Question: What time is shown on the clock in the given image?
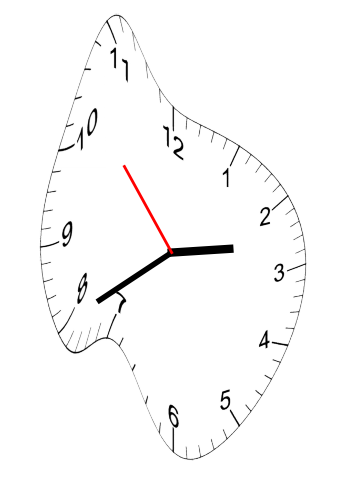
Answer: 02:39:53